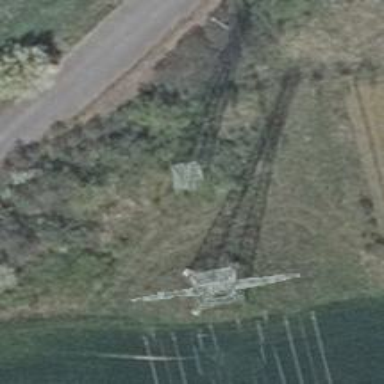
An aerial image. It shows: Power line is depicted.